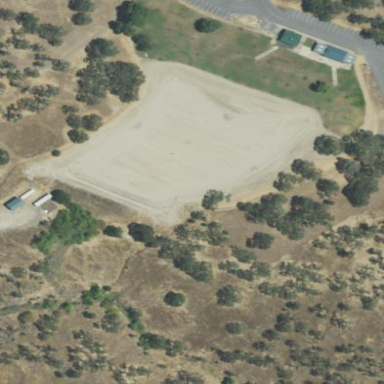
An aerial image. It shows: Reservoir with designated swimming area.